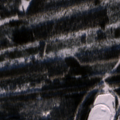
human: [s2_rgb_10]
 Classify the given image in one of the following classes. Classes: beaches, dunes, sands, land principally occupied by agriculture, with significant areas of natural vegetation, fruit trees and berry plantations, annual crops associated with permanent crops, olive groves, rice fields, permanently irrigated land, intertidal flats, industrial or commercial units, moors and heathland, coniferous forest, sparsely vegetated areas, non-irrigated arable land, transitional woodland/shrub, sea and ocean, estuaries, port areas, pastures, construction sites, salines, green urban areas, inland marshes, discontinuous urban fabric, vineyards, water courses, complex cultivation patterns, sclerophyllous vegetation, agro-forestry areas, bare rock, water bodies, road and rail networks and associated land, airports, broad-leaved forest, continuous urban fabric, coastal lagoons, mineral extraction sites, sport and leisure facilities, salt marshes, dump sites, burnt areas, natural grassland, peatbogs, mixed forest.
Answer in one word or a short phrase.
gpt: sport and leisure facilities, coniferous forest, transitional woodland/shrub